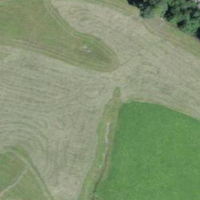
EUNIS habitat code: 24
Species observed at this site:
Chamaenerion angustifolium